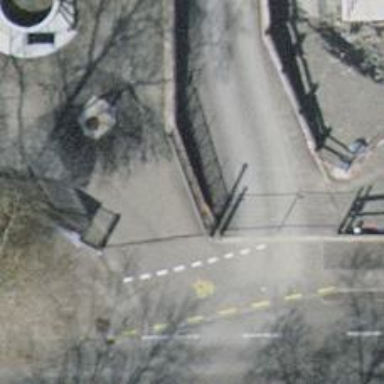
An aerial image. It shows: Traffic calming table.